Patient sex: M
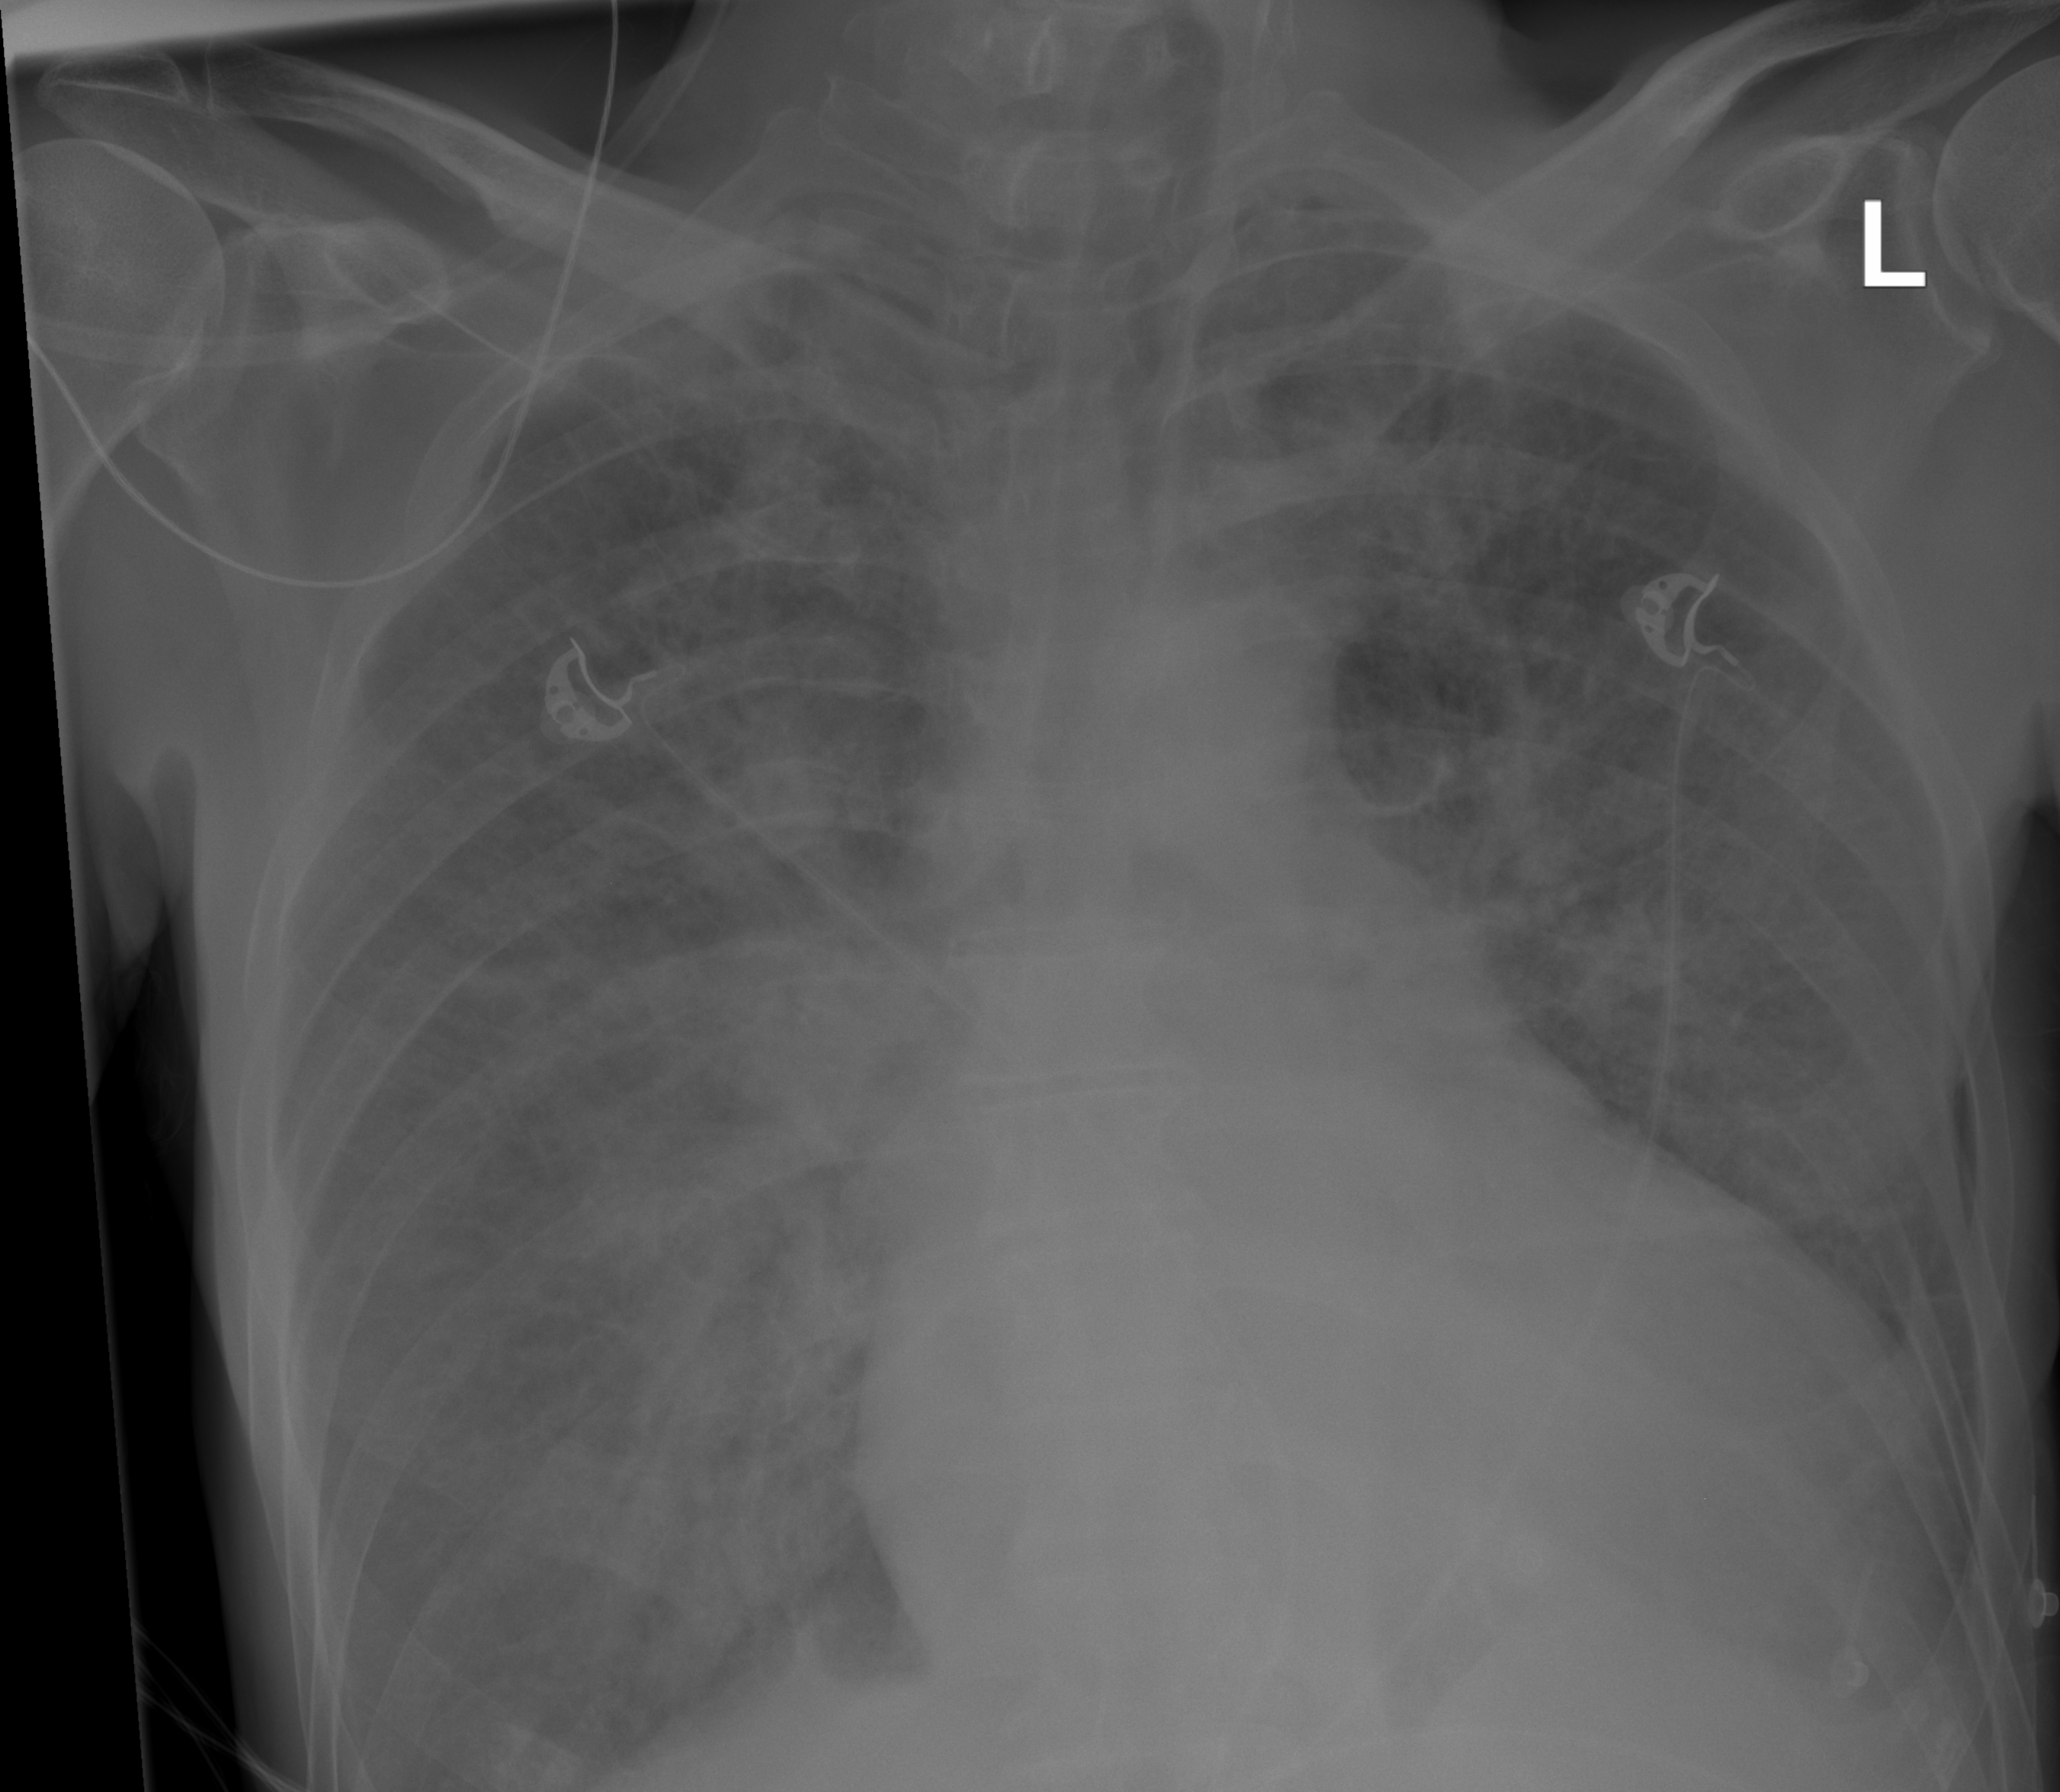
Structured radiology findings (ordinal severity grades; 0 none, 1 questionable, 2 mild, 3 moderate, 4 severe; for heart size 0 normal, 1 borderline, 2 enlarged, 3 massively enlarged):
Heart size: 3
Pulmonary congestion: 3
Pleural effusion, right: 2
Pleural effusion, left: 2
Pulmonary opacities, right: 3
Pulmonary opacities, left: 3
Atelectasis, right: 0
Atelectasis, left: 0